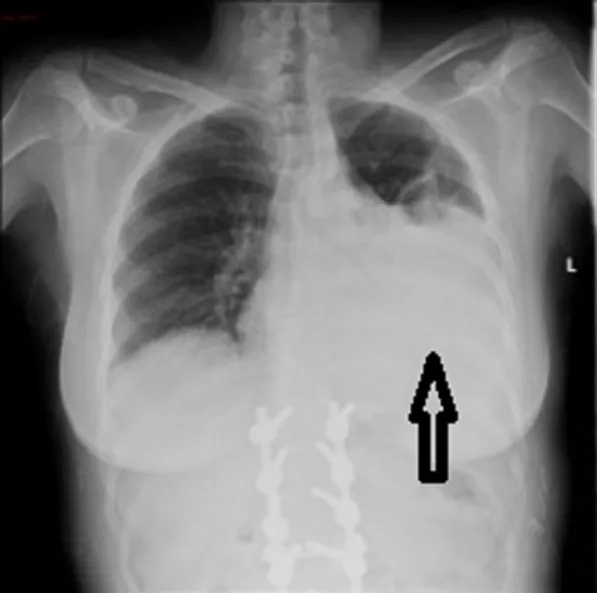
Chest x-ray. Black arrow indicates left pleural effusion.
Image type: radiology (x_ray)